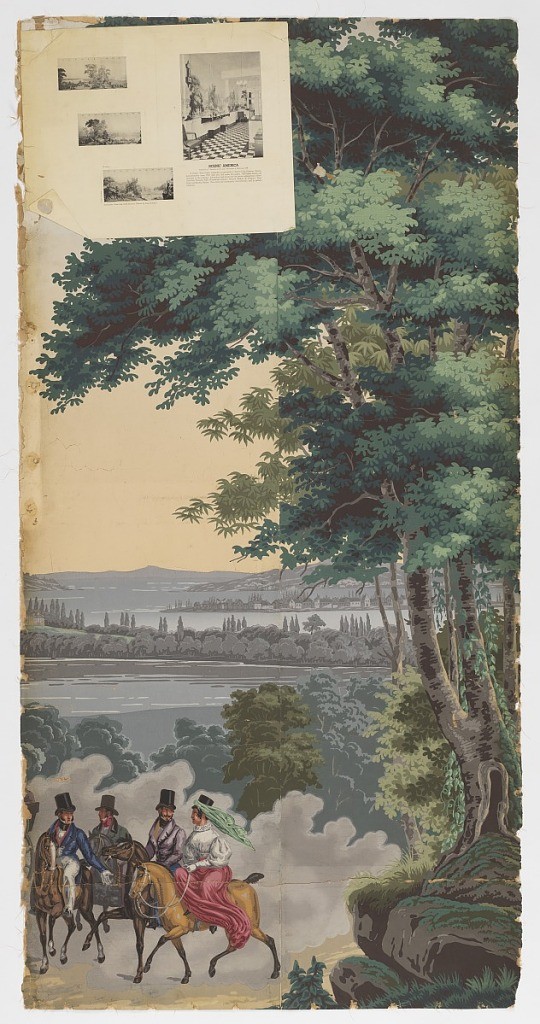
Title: Scenic Panel from 'Les Vues d'Amerique du Nord'
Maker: Zuber & Cie, Rixheim, Alsace, France, founded 1797
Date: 1834–36
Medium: block printed paper, canvas mount
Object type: scenic panel
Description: Large tree at right. At left, three men and a woman on horseback against a background of New York Bay. Lengths 5 and 6, adhered together as one scenic panel, from a set of 32.